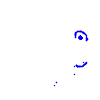
Particle: kaon